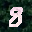
Label: 8